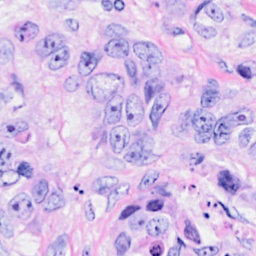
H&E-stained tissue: Breast